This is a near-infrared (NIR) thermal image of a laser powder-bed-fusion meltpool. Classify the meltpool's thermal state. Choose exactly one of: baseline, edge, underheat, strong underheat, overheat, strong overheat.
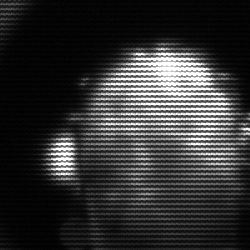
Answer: baseline